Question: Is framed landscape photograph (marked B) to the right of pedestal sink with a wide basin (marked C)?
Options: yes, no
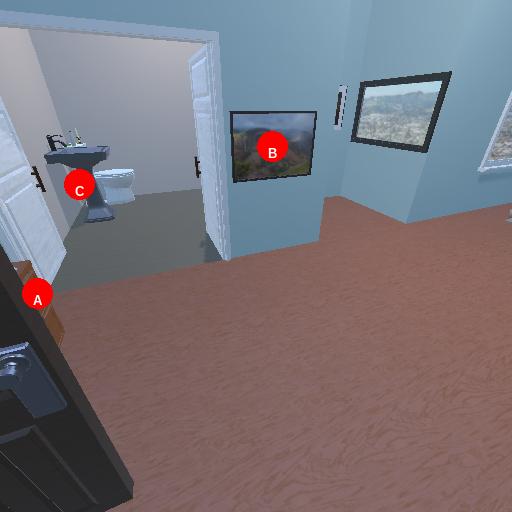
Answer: yes